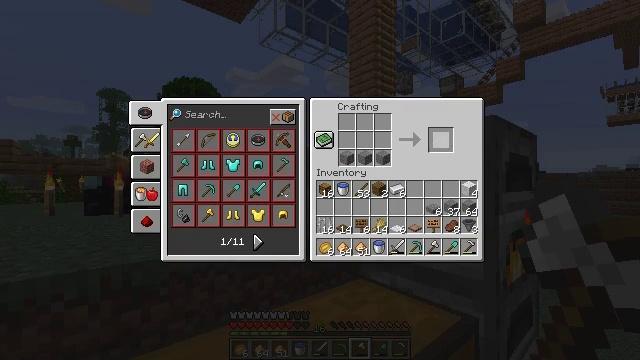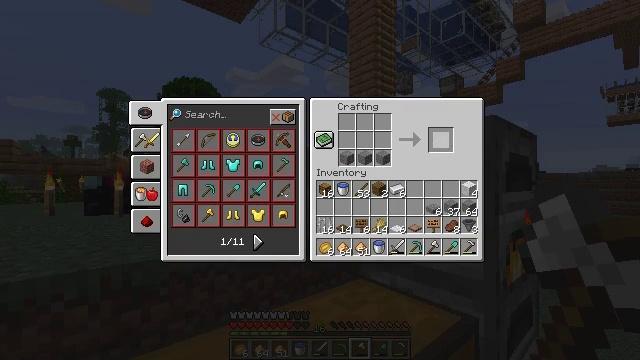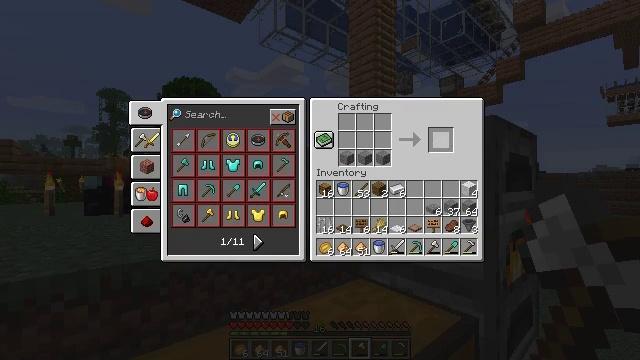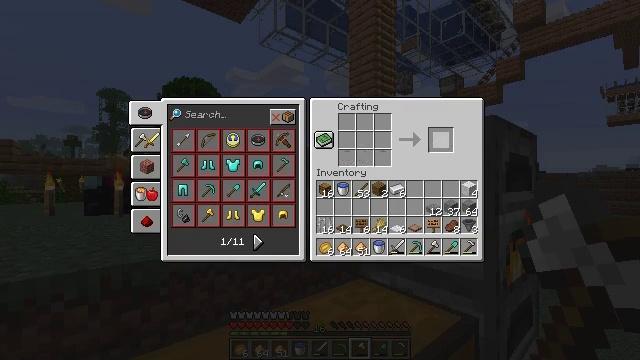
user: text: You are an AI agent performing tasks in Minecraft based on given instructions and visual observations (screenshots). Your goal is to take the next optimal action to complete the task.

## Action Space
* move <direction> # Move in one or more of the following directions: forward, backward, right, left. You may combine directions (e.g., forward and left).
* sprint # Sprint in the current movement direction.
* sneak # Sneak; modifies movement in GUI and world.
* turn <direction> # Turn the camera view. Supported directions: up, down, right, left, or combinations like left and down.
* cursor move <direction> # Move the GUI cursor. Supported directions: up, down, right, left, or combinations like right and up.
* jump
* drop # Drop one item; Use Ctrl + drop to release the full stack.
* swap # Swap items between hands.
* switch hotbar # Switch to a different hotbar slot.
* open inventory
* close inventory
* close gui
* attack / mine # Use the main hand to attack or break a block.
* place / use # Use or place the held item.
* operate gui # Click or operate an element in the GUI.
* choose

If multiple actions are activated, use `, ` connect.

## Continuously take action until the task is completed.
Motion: motion action
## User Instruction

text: Use stones to craft a stone slab at the crafting table.
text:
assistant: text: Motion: sneak
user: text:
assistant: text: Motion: sneak
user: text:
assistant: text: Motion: sneak
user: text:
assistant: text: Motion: sneak